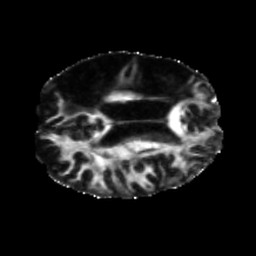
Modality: FA
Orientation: axial
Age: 49
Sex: male
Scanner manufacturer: siemens
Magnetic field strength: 3 T
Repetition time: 5.25 s
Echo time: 0.08 s